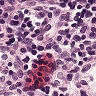
Metastatic tissue present: no